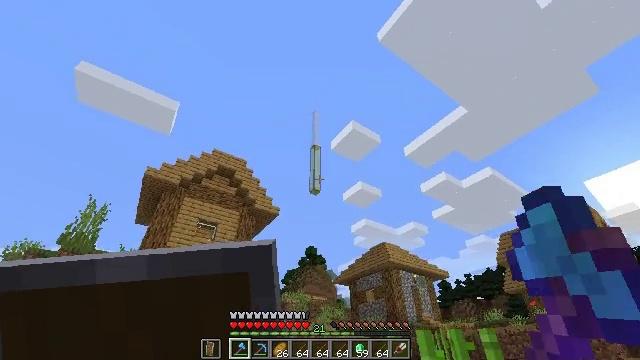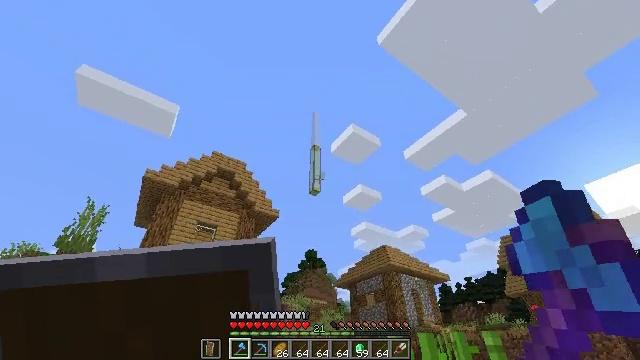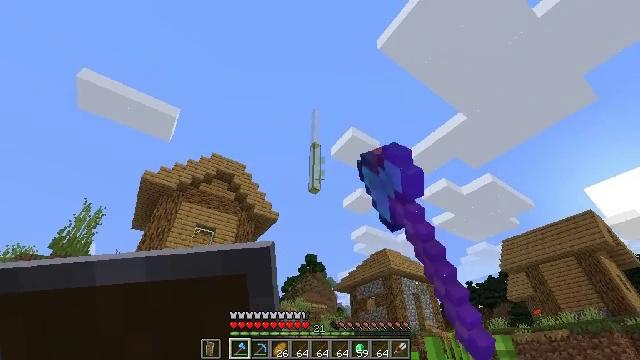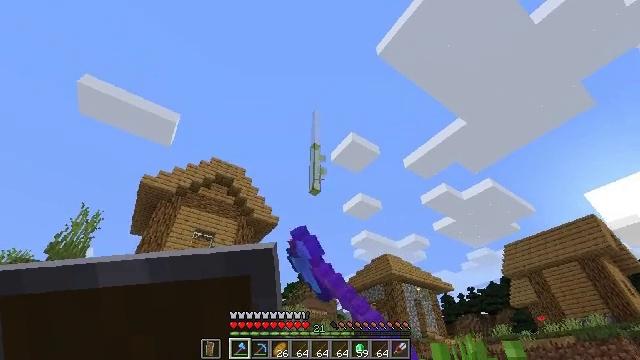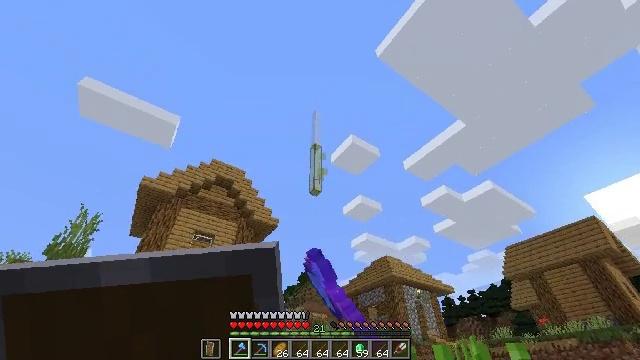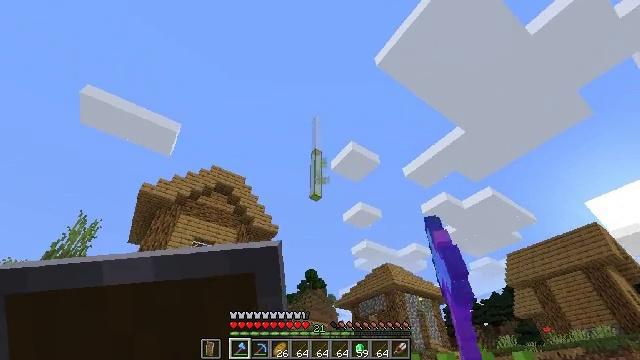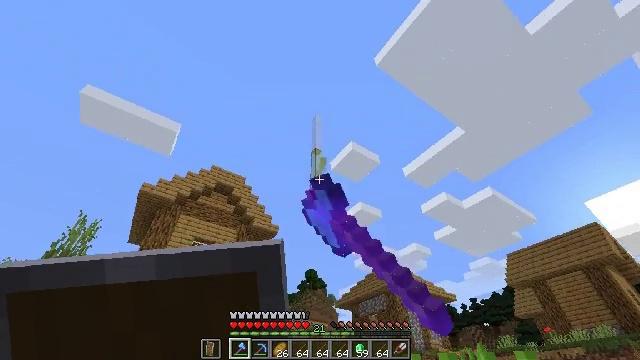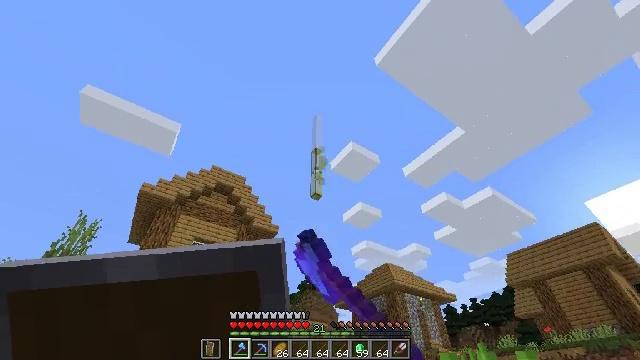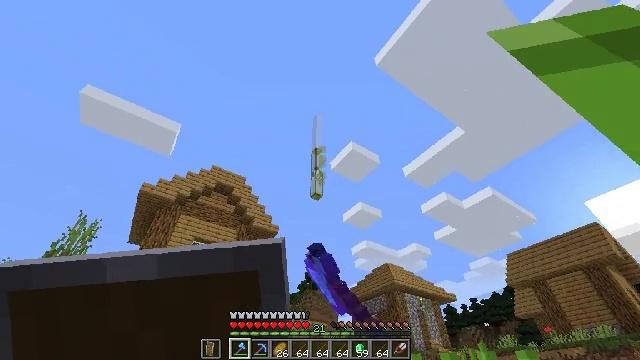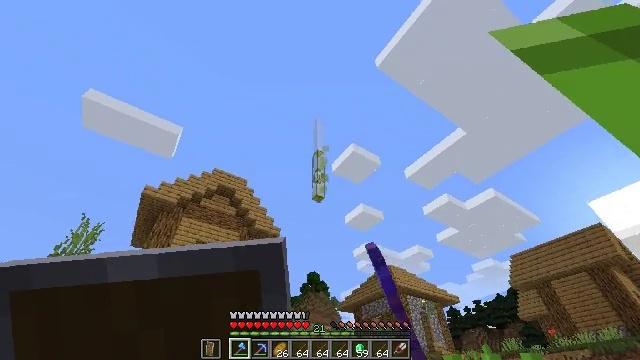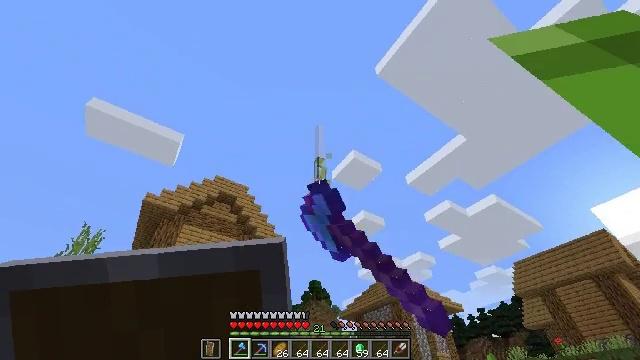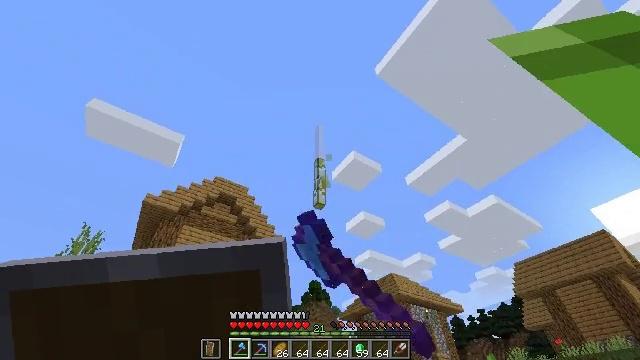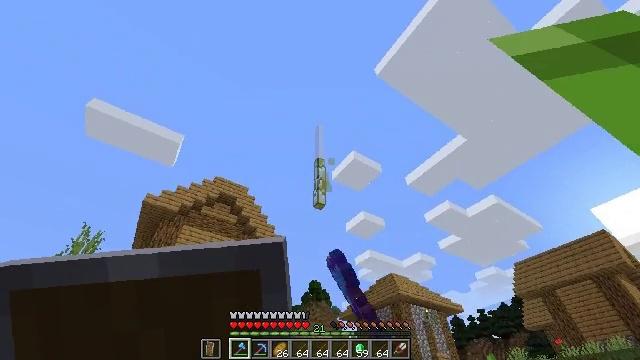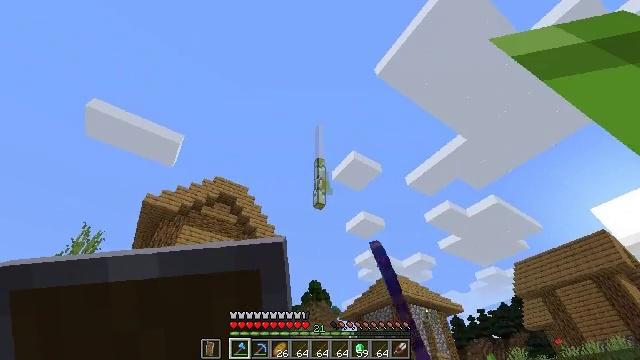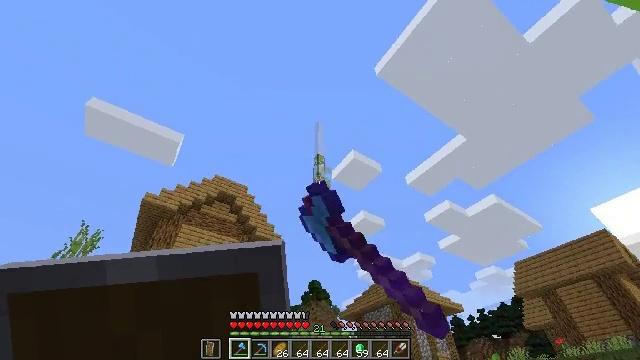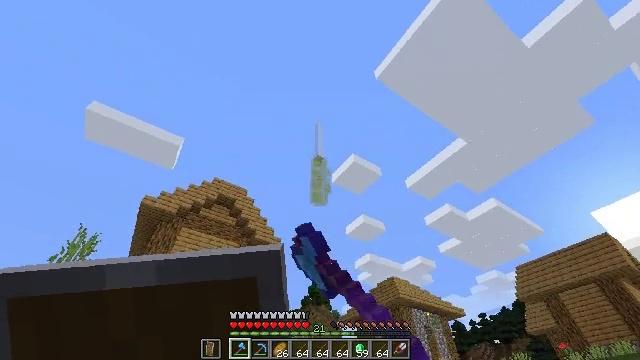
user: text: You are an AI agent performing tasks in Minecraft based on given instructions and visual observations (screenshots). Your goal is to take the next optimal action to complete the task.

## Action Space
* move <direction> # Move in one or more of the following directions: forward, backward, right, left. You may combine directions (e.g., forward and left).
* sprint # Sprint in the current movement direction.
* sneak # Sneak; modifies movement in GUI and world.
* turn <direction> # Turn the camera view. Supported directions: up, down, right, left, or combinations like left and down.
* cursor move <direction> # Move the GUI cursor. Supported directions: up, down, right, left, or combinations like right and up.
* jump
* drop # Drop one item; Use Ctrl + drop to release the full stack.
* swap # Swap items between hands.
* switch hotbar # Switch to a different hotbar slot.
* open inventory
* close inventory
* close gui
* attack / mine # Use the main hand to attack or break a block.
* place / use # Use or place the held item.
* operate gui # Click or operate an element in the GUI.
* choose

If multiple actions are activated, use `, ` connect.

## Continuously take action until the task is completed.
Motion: motion action
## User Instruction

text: Break the yellow stained glass pane.
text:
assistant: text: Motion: move forward, attack / mine
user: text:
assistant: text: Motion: attack / mine
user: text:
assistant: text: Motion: turn up, attack / mine
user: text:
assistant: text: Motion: attack / mine
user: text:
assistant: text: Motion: turn up, attack / mine
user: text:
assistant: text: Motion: attack / mine
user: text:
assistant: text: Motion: attack / mine
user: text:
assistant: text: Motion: attack / mine
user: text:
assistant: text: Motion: attack / mine
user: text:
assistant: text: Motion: turn up, attack / mine
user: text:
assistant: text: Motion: attack / mine
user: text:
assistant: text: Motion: attack / mine
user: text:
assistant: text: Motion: attack / mine
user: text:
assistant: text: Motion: move forward, attack / mine
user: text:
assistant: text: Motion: move forward, attack / mine
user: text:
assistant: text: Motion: move forward, turn up, attack / mine
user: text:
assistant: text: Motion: turn up, attack / mine
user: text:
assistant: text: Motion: turn up, attack / mine
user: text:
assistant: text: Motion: turn up, attack / mine
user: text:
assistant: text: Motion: attack / mine